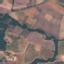
Land use / land cover class: PermanentCrop